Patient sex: F
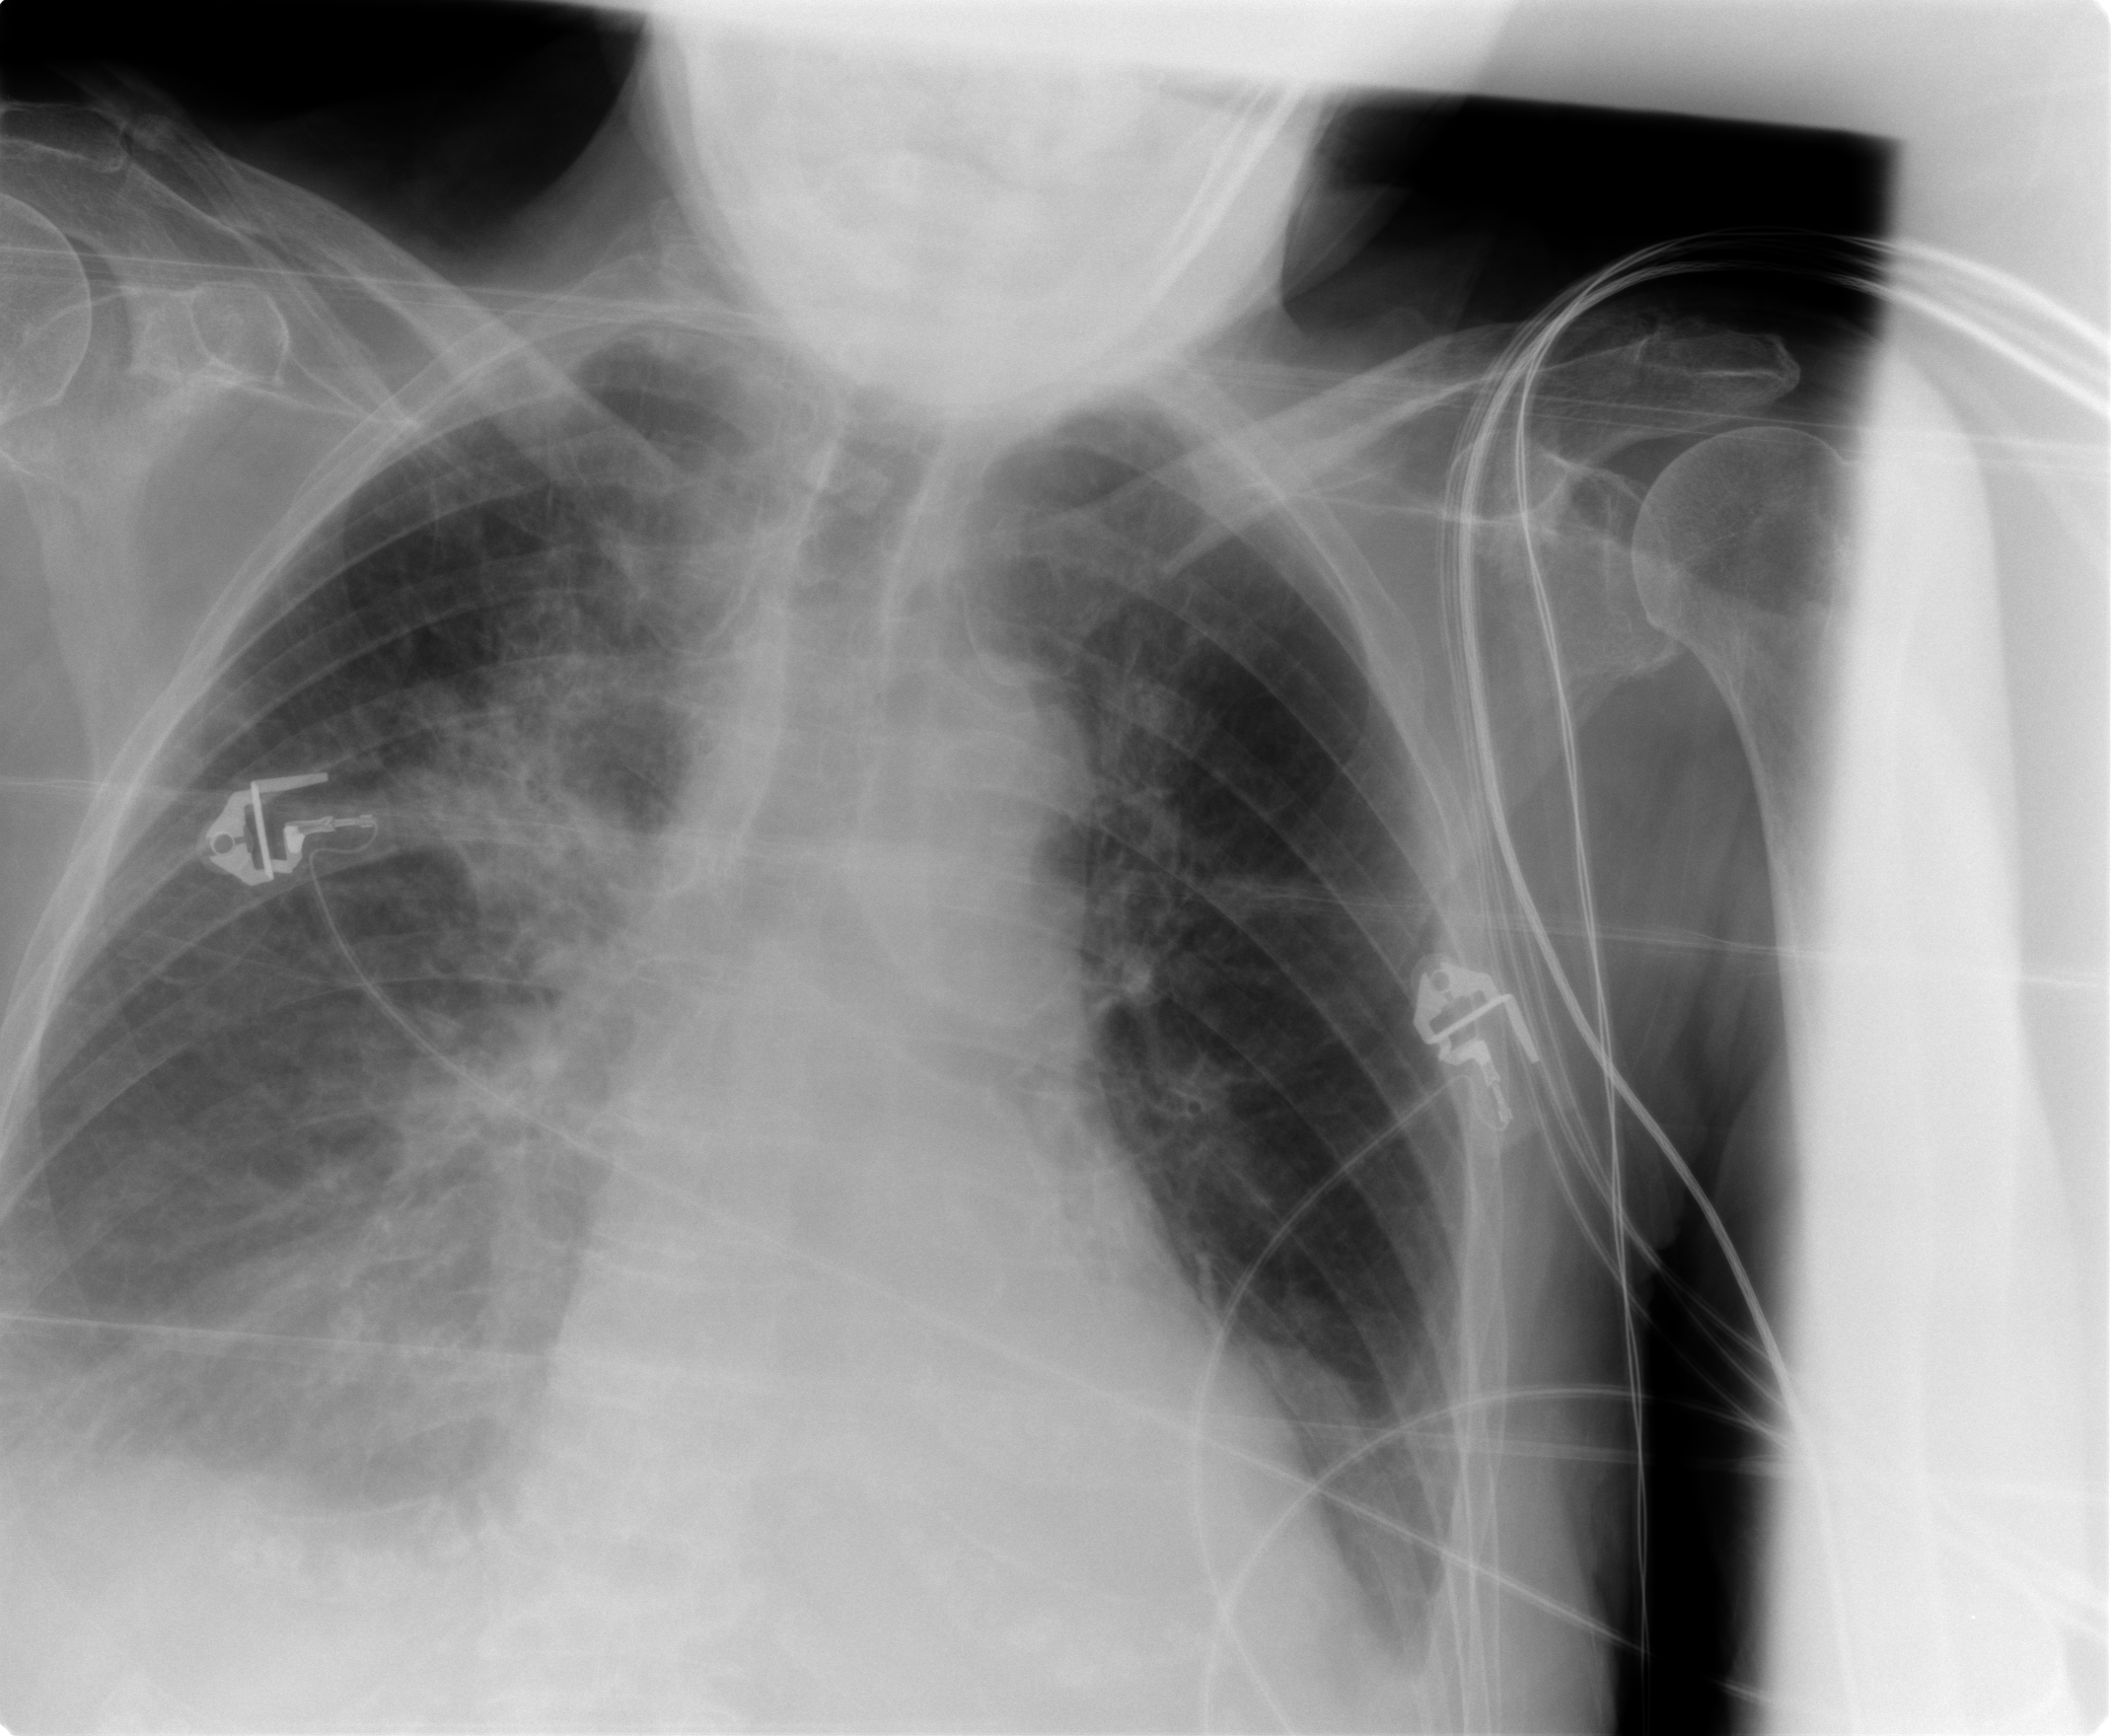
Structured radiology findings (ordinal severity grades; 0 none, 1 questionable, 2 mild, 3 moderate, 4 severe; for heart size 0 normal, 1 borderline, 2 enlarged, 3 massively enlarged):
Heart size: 0
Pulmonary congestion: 1
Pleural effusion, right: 2
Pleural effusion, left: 1
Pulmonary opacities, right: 1
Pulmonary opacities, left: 0
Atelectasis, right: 2
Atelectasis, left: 0